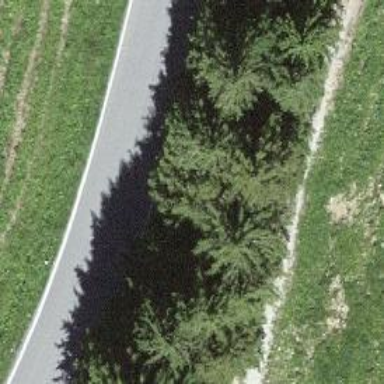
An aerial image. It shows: Row of trees in natural setting.